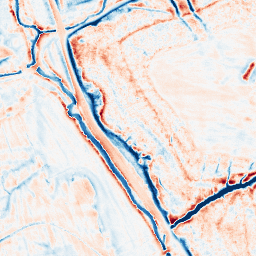
Category: edge_preserving
Decomposition family: guided
Decomposition parameters: radius: 4
eps: 0.1
Upsampling method: lanczos
Upsampling parameters: scale: 8
Upsampling scale: 8